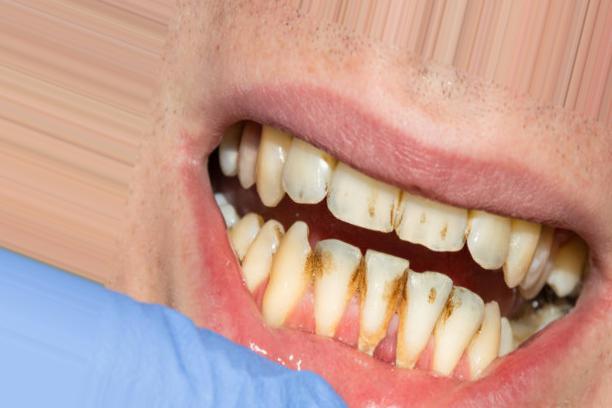
Condition: Caries